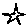
Label: star